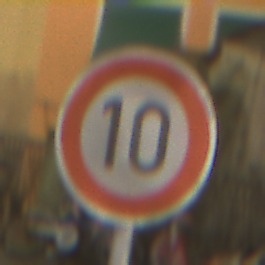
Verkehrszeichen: Geschwindigkeit10
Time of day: Night
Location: Outdoor (Urban)
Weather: PartlyCloudy
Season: NotSpecified
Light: Artificial